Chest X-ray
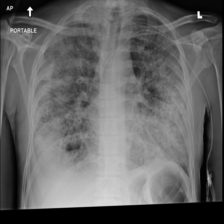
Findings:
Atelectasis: negative
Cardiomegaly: negative
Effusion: negative
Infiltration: negative
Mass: negative
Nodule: negative
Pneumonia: negative
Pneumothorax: negative
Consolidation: positive
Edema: positive
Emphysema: negative
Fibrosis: negative
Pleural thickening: negative
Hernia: negative